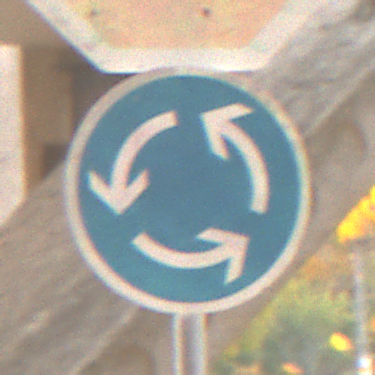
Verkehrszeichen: Kreisverkehr
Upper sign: Stop
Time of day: SunriseSunset
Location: Roofed (Suburban)
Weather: Clear
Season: NotSpecified
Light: Natural